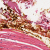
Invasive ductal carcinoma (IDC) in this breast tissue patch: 0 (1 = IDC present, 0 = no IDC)